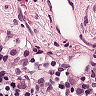
Metastatic tissue present: no